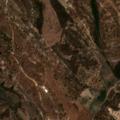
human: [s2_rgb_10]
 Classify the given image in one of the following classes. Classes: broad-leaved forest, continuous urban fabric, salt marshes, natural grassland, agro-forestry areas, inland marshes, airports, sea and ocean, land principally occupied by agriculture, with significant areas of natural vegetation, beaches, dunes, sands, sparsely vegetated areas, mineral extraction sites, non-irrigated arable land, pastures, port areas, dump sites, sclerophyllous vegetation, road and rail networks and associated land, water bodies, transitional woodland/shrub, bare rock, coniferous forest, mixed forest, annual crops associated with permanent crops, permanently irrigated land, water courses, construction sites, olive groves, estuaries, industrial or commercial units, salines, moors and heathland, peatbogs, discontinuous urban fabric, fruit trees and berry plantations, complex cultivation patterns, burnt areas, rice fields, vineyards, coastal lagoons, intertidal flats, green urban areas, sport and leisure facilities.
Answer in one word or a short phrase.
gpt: rice fields, agro-forestry areas, broad-leaved forest, transitional woodland/shrub